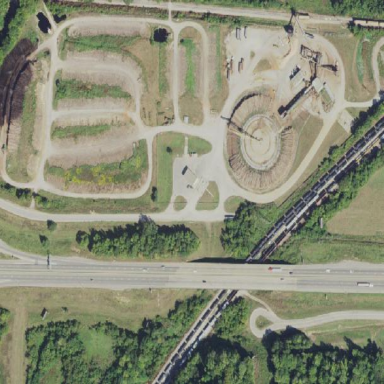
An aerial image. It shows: Industrial chipmill that produces wood chips.